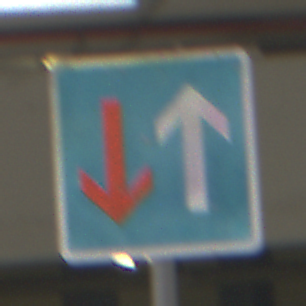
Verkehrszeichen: VorrangVorGegenverkehr
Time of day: Midday
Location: Roofed (Urban)
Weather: Overcast
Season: NotSpecified
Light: Artificial